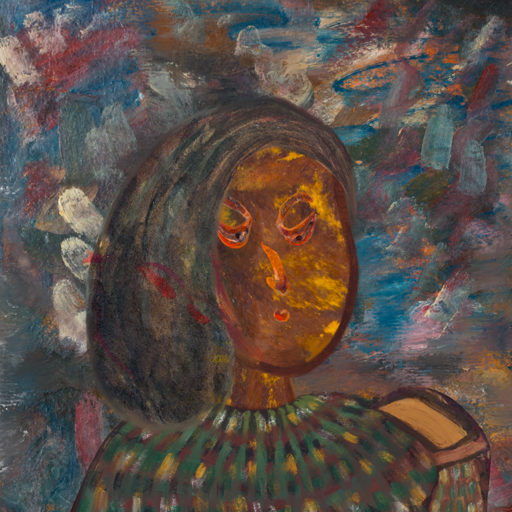
Background: Boggyland, Head And Neck Side: Comrade, Face Side: Hypocrite, Bust: After_Raid, Hair Side: Gypsy_Mother, Head Accessory: Blank, Second Necklace: Blank, Necklace: Blank, Baby: Blank